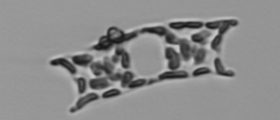
Label: Eucampia